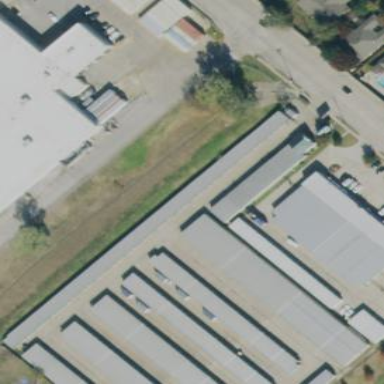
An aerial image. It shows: Warehouse.